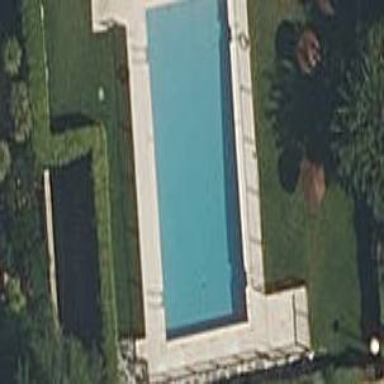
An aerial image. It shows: Swimming pool located in leisure land.